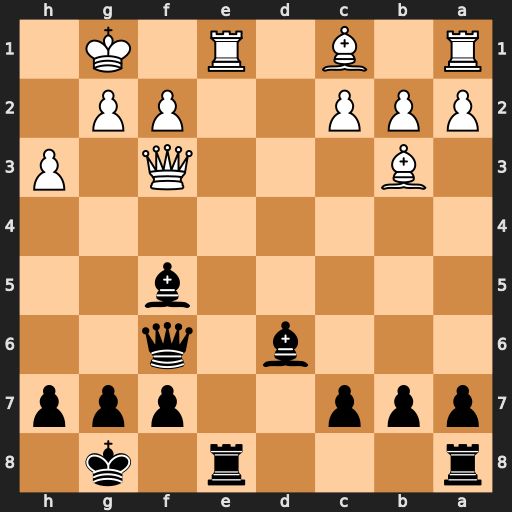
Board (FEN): r3r1k1/ppp2ppp/3b1q2/5b2/8/1B3Q1P/PPP2PP1/R1B1R1K1
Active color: b
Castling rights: -
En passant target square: -
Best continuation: Rxe1#